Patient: sex F, age 34
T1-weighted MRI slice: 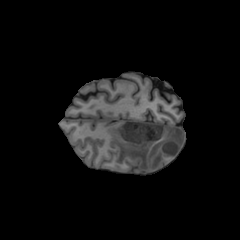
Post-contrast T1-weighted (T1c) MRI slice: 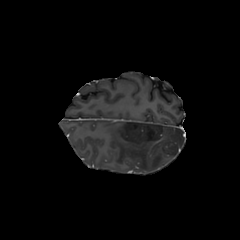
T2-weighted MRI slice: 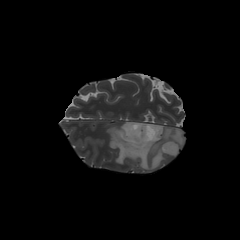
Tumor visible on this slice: yes
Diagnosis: Astrocytoma, IDH-mutant
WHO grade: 3